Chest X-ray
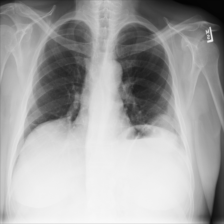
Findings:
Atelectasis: negative
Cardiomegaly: negative
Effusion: negative
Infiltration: negative
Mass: positive
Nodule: negative
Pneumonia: negative
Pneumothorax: negative
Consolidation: negative
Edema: negative
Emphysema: negative
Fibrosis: negative
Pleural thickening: negative
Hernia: negative